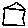
Label: house